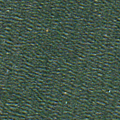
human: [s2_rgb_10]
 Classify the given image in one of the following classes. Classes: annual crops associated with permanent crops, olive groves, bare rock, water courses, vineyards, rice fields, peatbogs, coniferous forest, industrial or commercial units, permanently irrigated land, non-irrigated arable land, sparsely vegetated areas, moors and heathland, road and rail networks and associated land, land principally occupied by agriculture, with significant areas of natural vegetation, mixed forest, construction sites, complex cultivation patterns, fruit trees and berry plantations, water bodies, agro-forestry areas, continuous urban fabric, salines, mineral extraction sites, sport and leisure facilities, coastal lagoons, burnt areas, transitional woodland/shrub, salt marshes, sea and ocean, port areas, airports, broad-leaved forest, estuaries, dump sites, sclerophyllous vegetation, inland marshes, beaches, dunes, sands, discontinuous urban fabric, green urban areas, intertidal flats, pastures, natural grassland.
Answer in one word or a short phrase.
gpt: sea and ocean